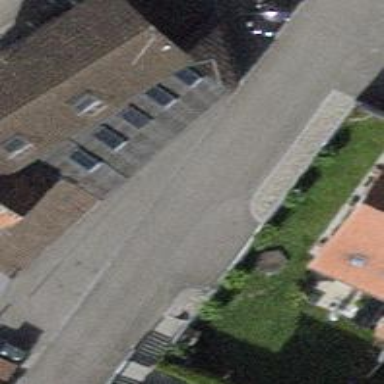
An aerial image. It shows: Street-side parking area.